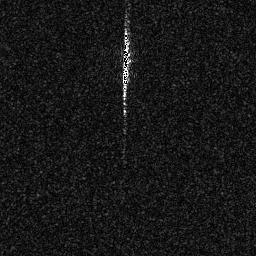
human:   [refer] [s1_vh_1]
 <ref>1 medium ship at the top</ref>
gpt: <box>[[46, 10, 51, 33, 0]]</box>